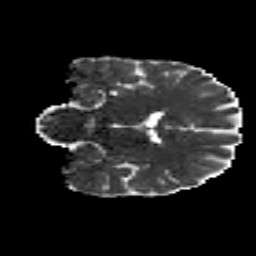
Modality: MD
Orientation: coronal
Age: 28
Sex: male
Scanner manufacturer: siemens
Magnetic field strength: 3 T
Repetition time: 8.8 s
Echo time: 0.085 s